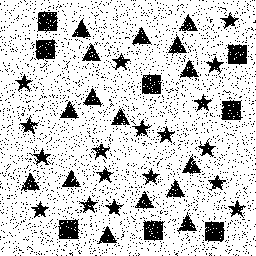
Squares: 8
Triangles: 16
Stars: 18
Total shapes: 42